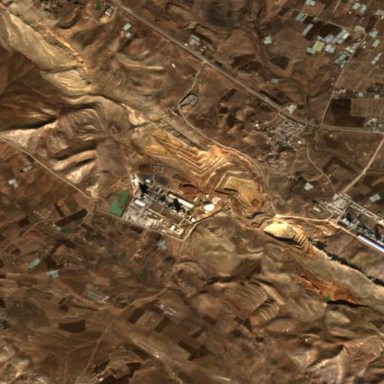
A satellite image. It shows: Industrial area primarily used for cement production.